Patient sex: M
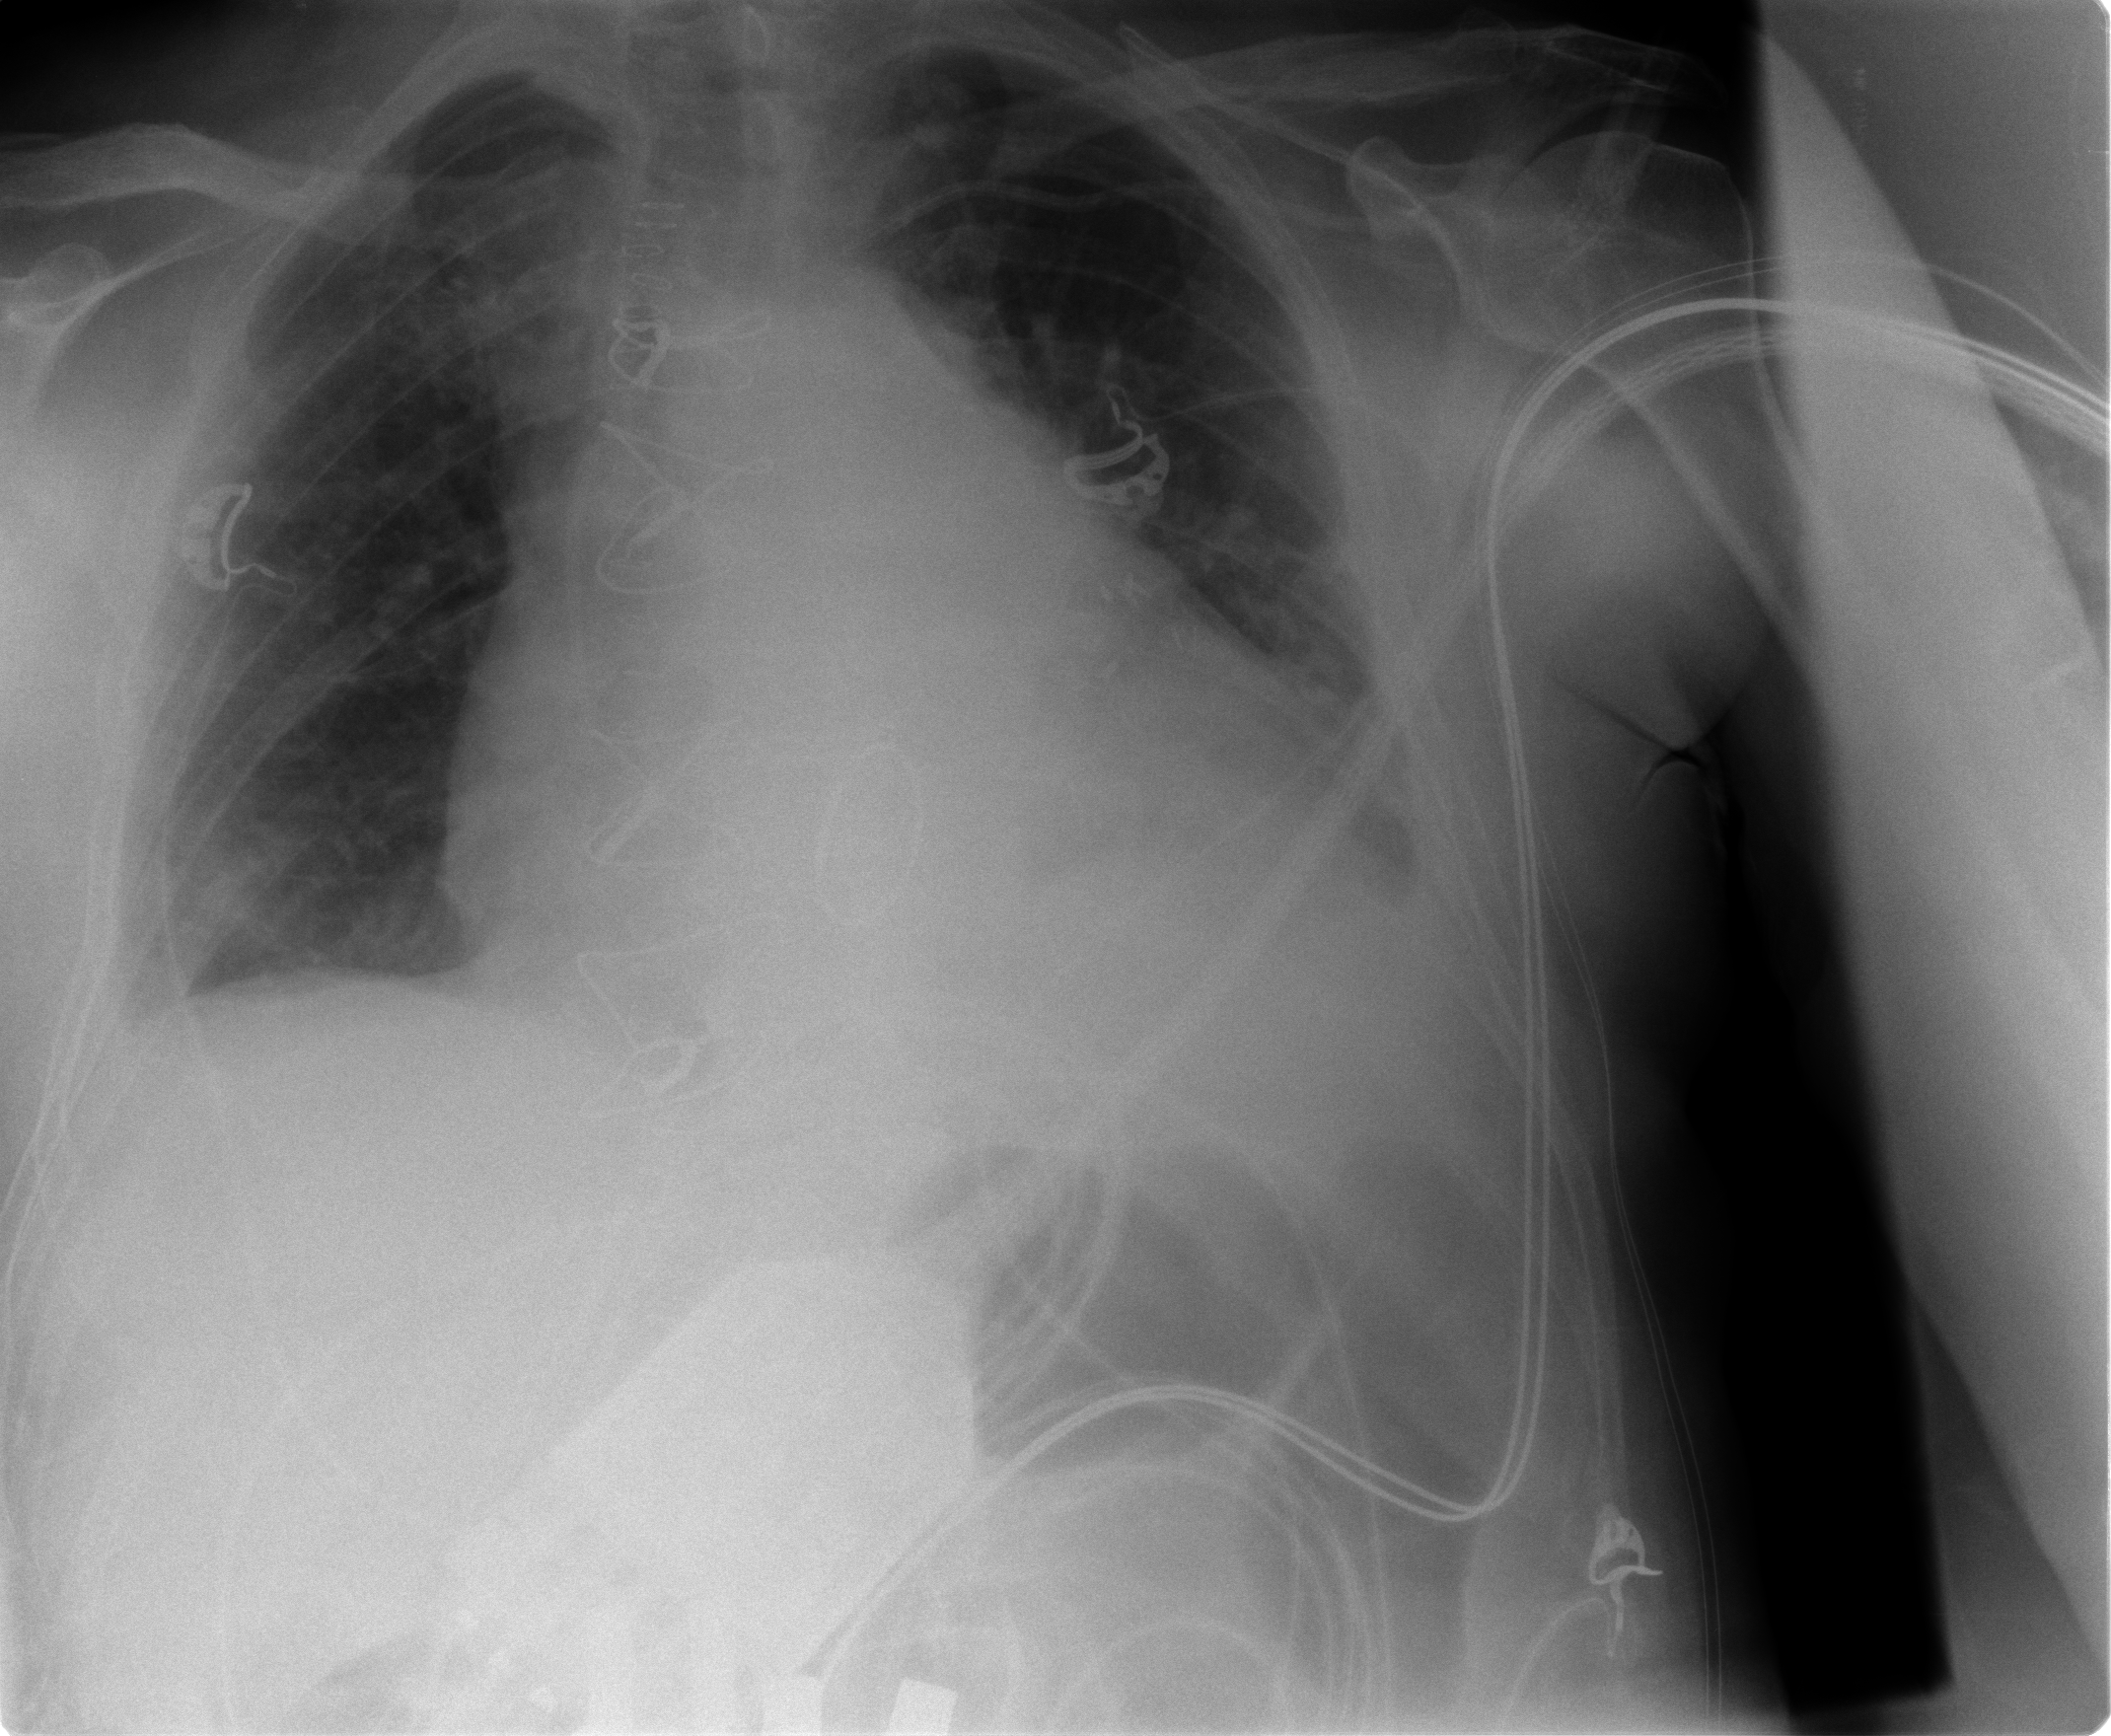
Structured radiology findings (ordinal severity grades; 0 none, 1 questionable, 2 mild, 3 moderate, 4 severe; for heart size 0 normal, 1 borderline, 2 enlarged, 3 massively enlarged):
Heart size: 3
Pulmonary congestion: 0
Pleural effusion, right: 0
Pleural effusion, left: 1
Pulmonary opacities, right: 2
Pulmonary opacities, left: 0
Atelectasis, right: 2
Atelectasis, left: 2